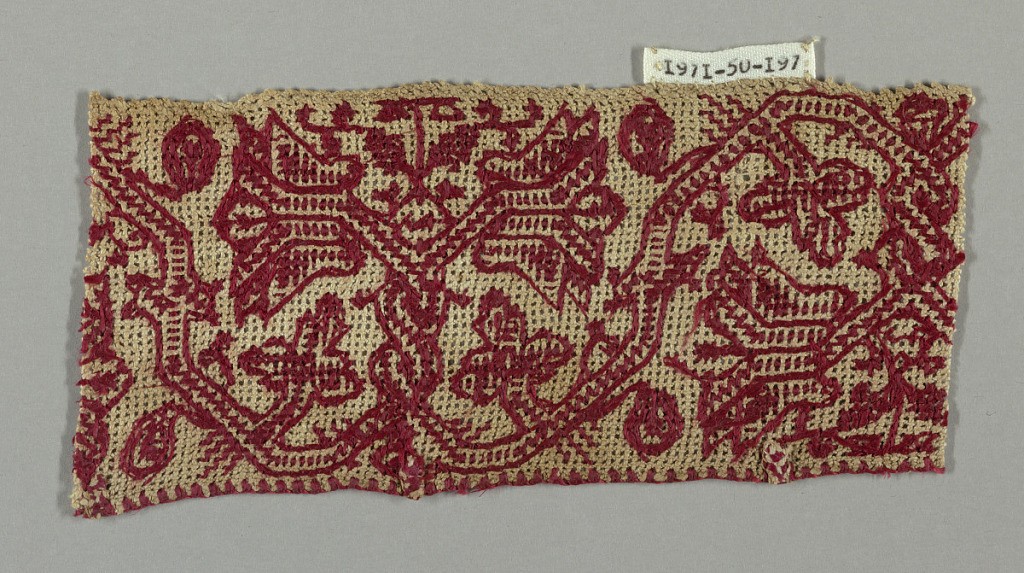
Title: Fragment
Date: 16th–17th century
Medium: linen, silk Technique: needlework on gauze weave
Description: Fragment of a border with a red floral vine pattern on gauze weave.